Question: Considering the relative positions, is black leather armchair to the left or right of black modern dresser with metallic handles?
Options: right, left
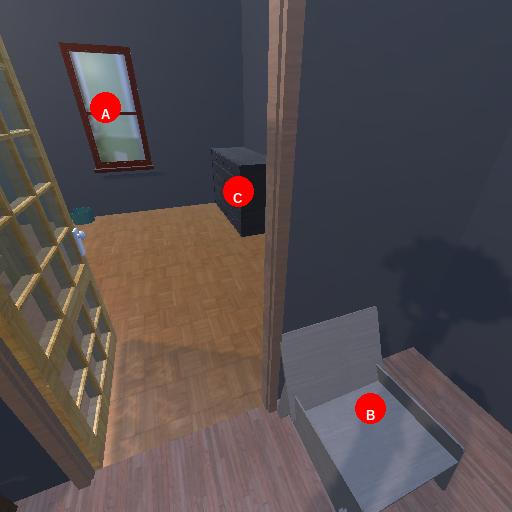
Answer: right